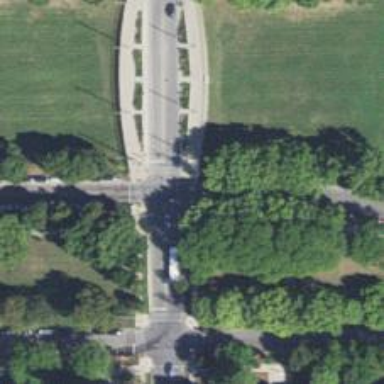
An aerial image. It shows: Crossing on footway.